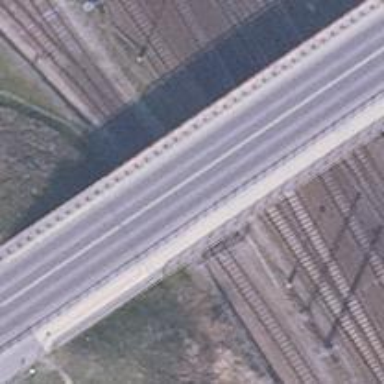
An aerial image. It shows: Signal on the railway track. It is positioned in the track.